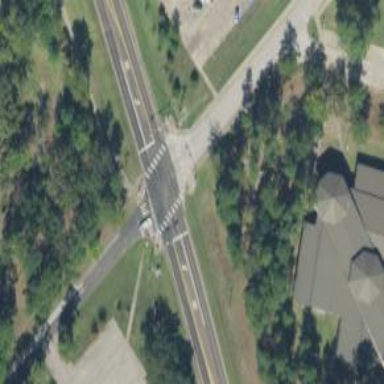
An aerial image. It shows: Zebra crossing on footway.